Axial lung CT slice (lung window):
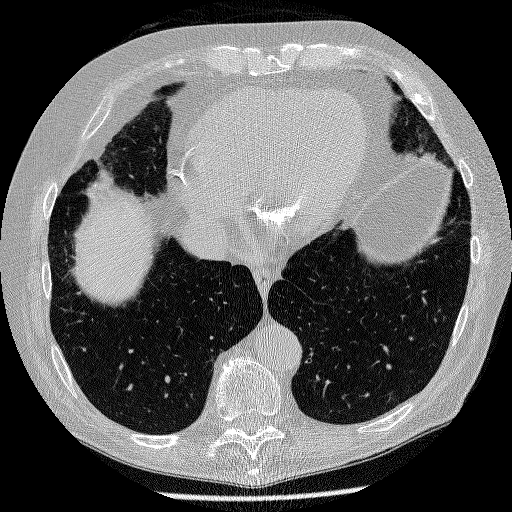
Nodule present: no